Group 1:
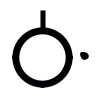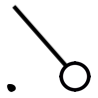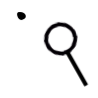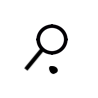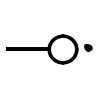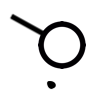
Group 2:
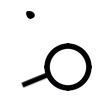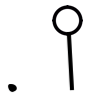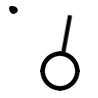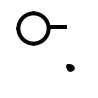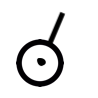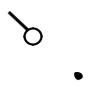
Rule separating the two groups: Compound shape would hit the dot if rotated vs. not so.
Concepts: collision, imagined_motion
Author: Leo Crabbe